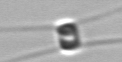
Label: Chaetoceros_similis